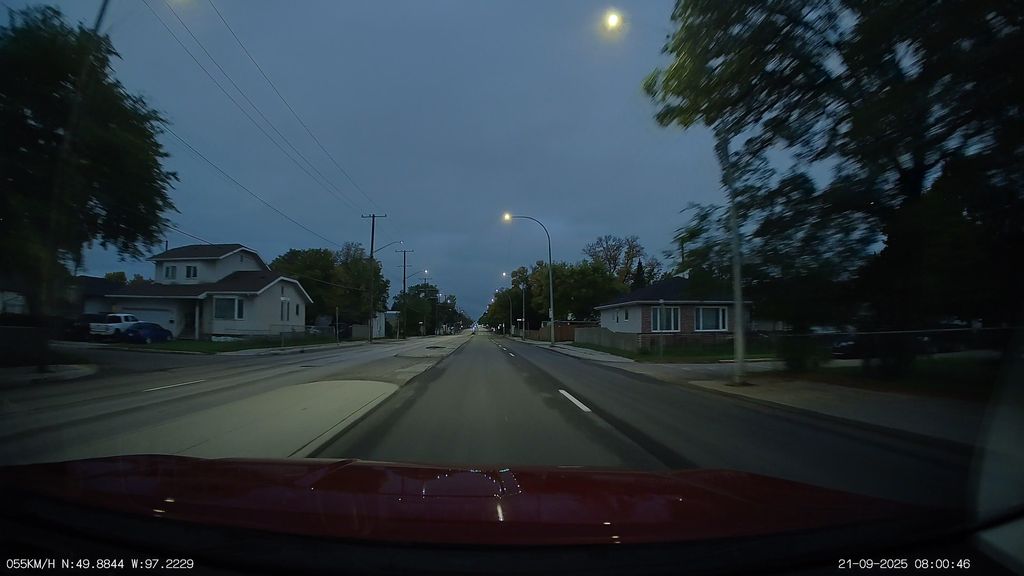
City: winnipeg